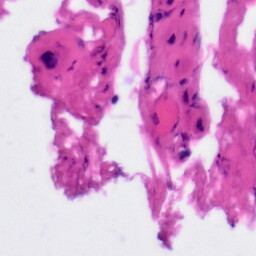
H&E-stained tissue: Tonsil